Question:
I put my code here <URL>
'''
<div id="example5">
<ul>
<li>Start</li>
<li>TOC</li>
<li >section 1
<ul>
<li>chapter 1
<ul>
<li>sub chapter1</li>
<li>sub chapter2</li>
</ul>
</li>
<li >chapter 2<ul></ul></li>
<li >chapter 3<ul></ul></li>
</ul>
</li>
<li >section 2<ul></ul></li>
<li >section 3<ul></ul></li>
<li >section 4<ul></ul></li>
</ul>
'''
'''
$("#example5 ul").sortable({
connectWith: "#example5 ul li",
placeholder: "ui-state-highlight"
});
$("#example5 ul li ul ").sortable({
connectWith: "#example5 ul li ul",
placeholder: "ui-state-highlight"
});
'''
'''
ul { min-height:10px; }
li { width: 150px; }
'''
Could anyone help me to achieve this:
1. A subchapter can only be moved inside its chapter or another chapter, not directly under section
2. A chapter can only be moved inside its section or another section, not inside a chapter, not sibling of a section.
3. When a chapter is moved, all of its subchapters are moved with it.
4. A section can only be moved on a root place, not inside another section, chapter or subchapter!
Thanks in advance.
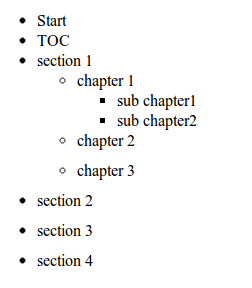
Answer: ## Working DEMO
Try this
'''
$("#example5>ul>li>ul ").sortable({
connectWith: "#example5>ul>li>ul",
placeholder: "ui-state-highlight"
});
$("#example5>ul>li>ul>li>ul ").sortable({
connectWith: "#example5>ul>li>ul>li>ul",
placeholder: "ui-state-highlight"
});
$("#example5>ul>li").sortable({
connectWith: "#example5>ul>li",
placeholder: "ui-state-highlight"
});
$("#example5>ul").sortable({
connectWith: "#example5>ul",
placeholder: "ui-state-highlight"
});
'''
Hope this helps, Thank you